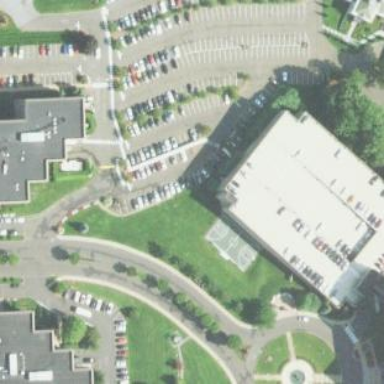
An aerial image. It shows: Multi-storey parking building.